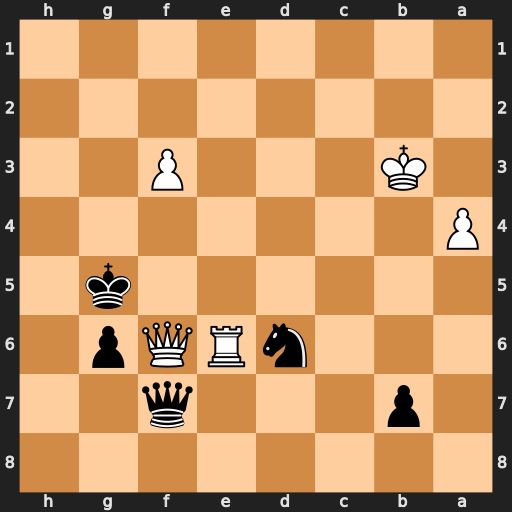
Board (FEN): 8/1p3q2/3nRQp1/6k1/P7/1K3P2/8/8
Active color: b
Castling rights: -
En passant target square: -
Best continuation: Qxf6 Rxf6 Kxf6